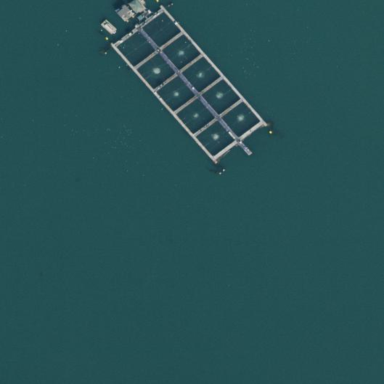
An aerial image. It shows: Area dedicated to aquaculture.